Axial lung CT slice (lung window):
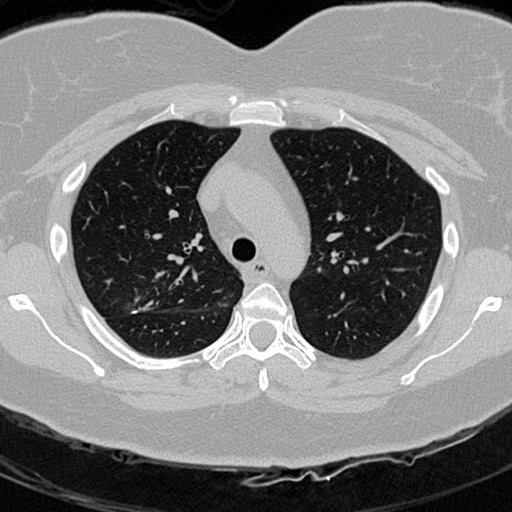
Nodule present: no